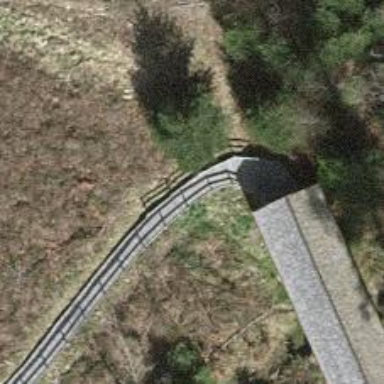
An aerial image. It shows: Path on boardwalk bridge.